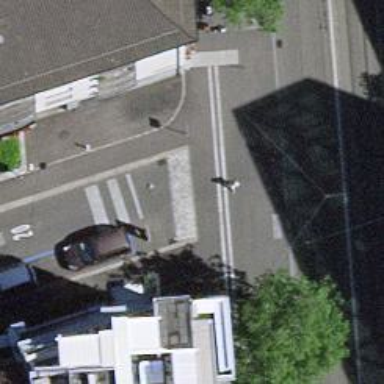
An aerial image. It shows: Unmarked crossing on the road.